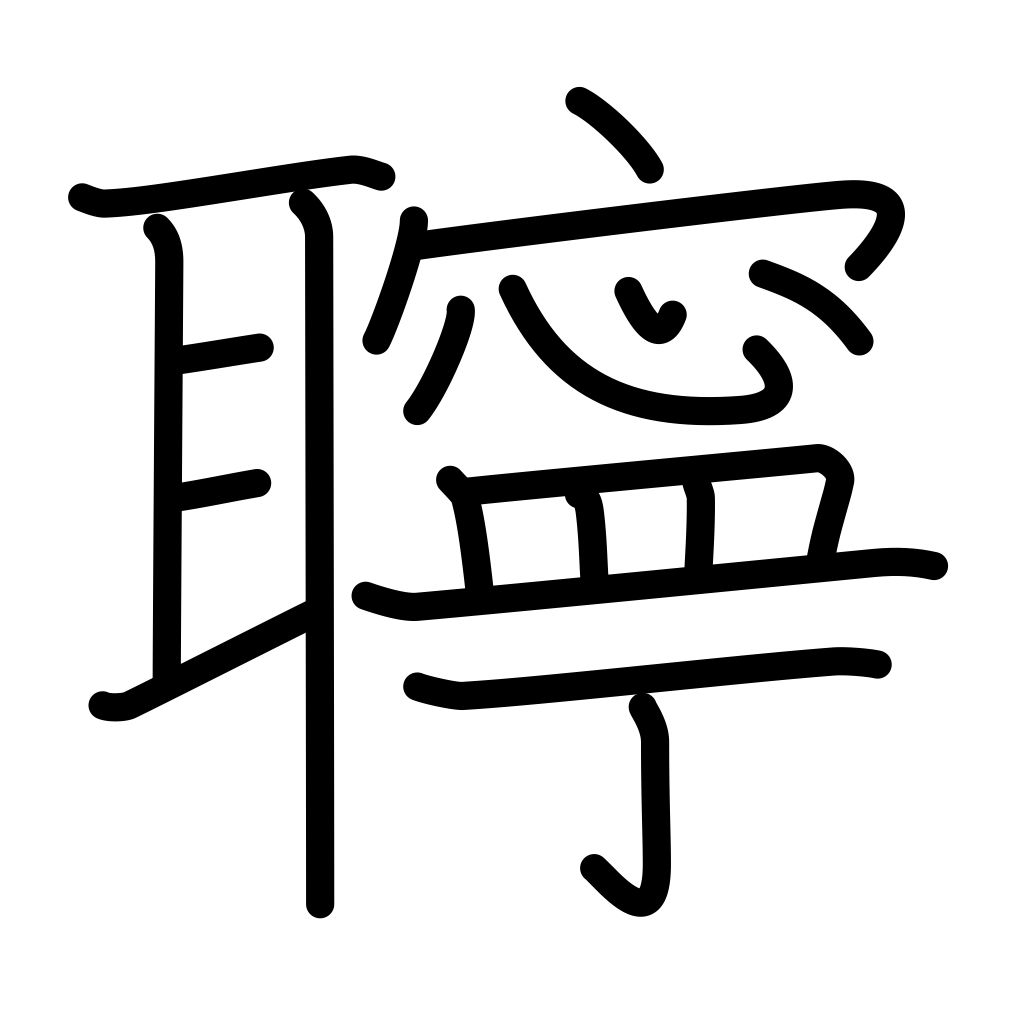
Meaning: noisy, earwax